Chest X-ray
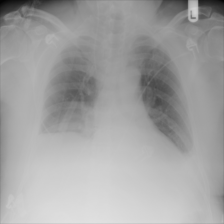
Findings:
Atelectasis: negative
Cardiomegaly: negative
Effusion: negative
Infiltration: negative
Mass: negative
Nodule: negative
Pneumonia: negative
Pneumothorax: negative
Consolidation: positive
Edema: negative
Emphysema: negative
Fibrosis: negative
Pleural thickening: negative
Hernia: negative